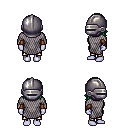
a pixel art fantasy rpg character, female body template, dark elf, purple skin, chain mail, gold greaves, green long bangs hairstyle, metal helm, leather bracers, four views (front, back, left, right), 2x2 character sprite sheet, small pixel art, hard edges, no anti-aliasing